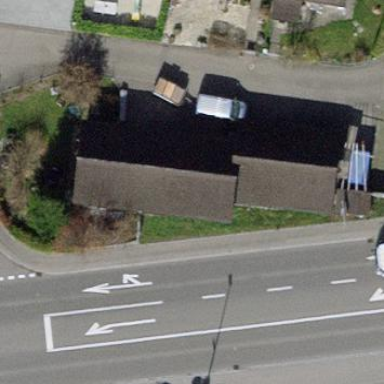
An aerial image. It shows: Garage building.